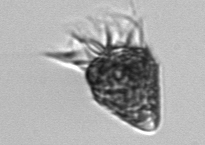
Label: Strombidium_morphotype2